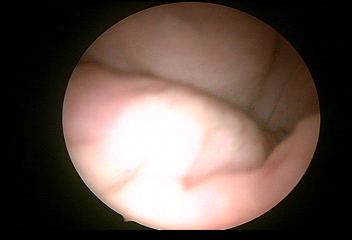
Modality: WLC
Class: Normal mucosa
Bladder cancer association: No